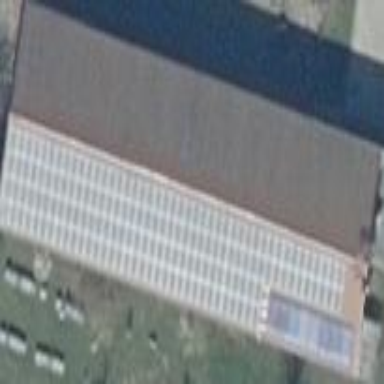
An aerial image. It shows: Small solar photovoltaic panel generator inside building.